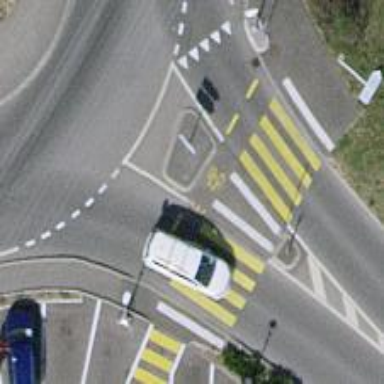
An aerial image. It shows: Uncontrolled crossing with central island on the road.